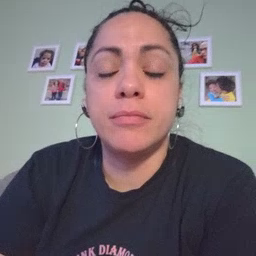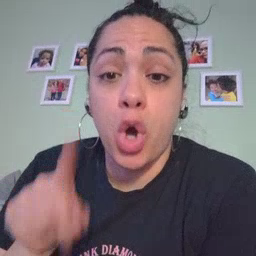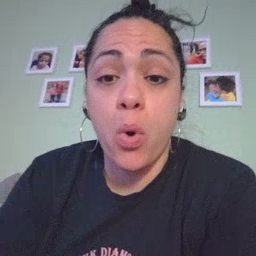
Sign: go